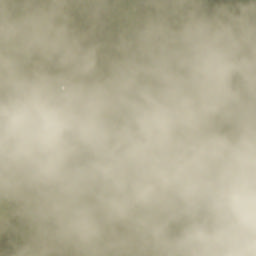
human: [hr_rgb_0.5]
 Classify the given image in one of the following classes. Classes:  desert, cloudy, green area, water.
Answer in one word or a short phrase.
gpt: cloudy